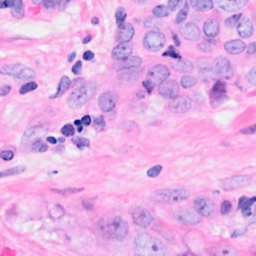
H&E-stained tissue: Breast